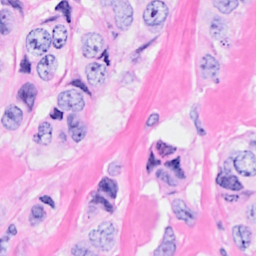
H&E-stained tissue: Breast